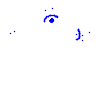
Particle: pion